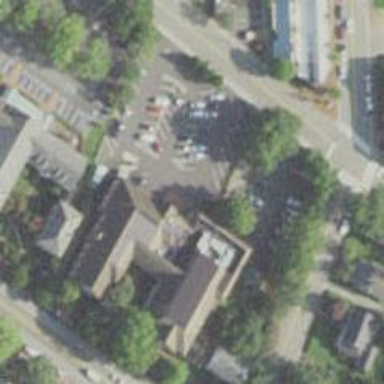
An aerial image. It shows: Place of worship.